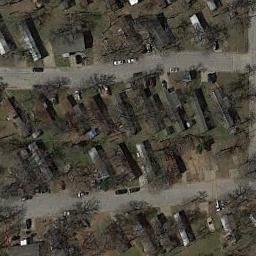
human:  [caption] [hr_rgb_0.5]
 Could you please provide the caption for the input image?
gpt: The mobile home park is on the bare land next to the road .

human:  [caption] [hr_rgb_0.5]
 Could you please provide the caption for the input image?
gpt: The mobile home park has some orderly arranged mobile homes and bare trees .

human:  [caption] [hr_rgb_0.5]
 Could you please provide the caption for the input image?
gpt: There are a row of colorful mobile homes on both sides of the road .

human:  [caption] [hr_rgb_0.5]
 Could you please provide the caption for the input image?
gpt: Numerous buildings of different shapes are in mobile home parks .

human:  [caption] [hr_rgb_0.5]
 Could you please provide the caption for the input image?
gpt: There are some buildings and brown trees in the mobile home park .